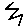
Label: zigzag